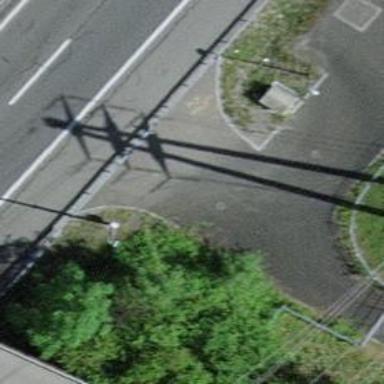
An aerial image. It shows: Guard rail.